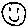
Label: smiley face